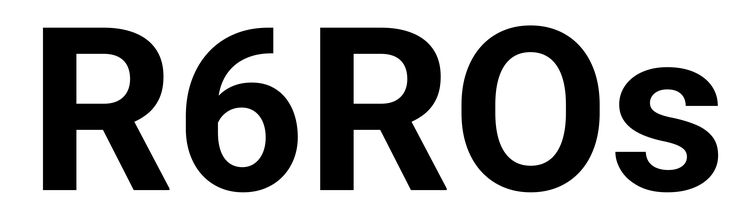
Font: Roboto_Bold